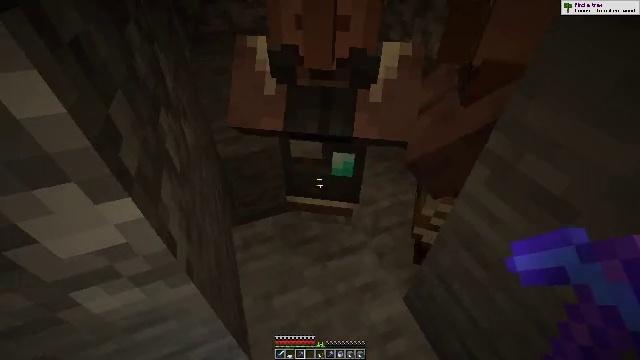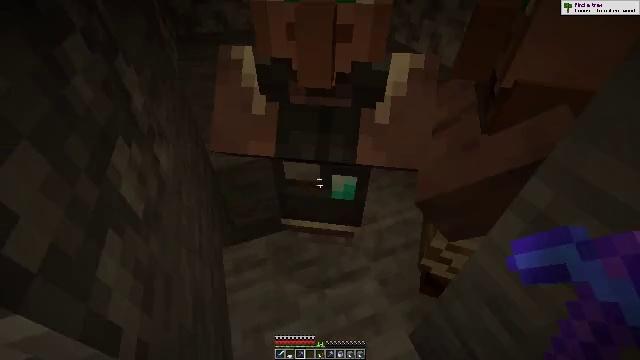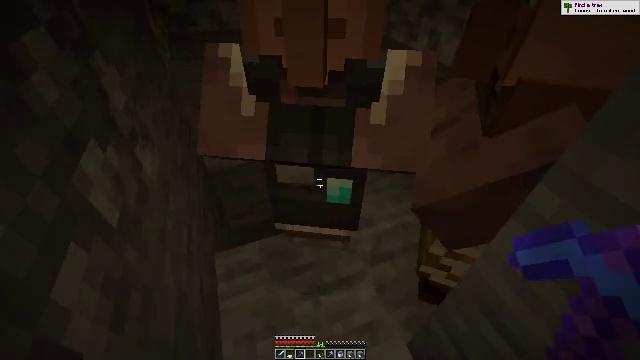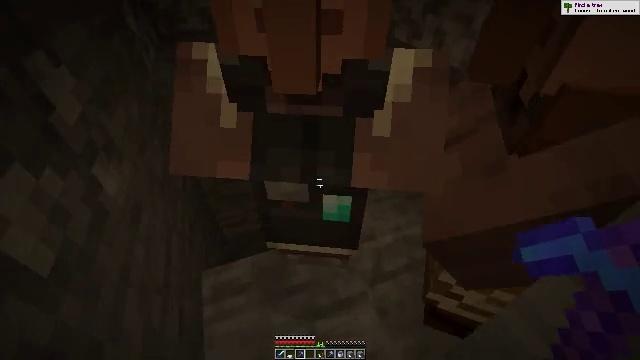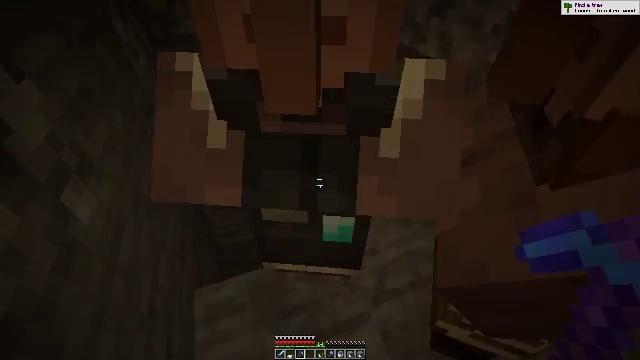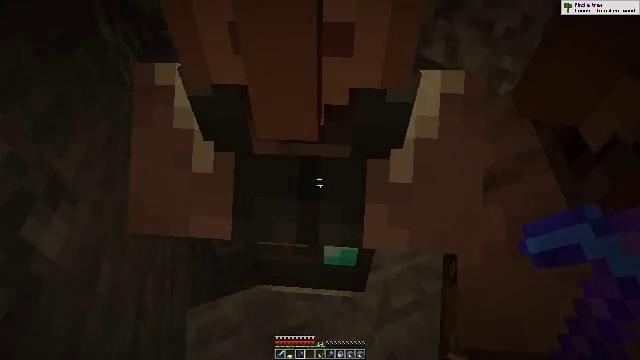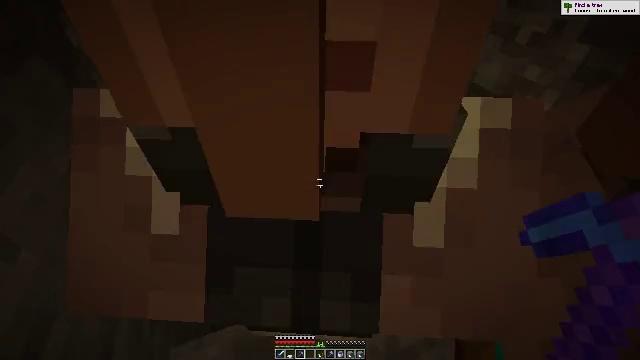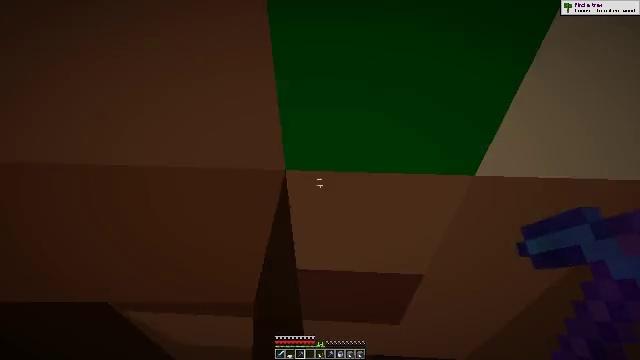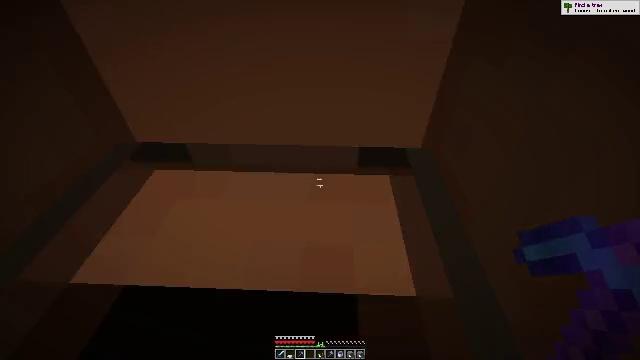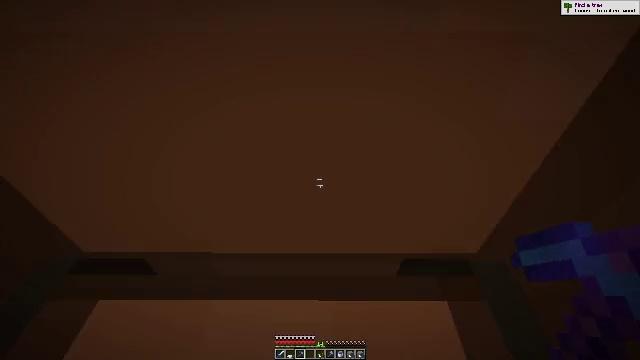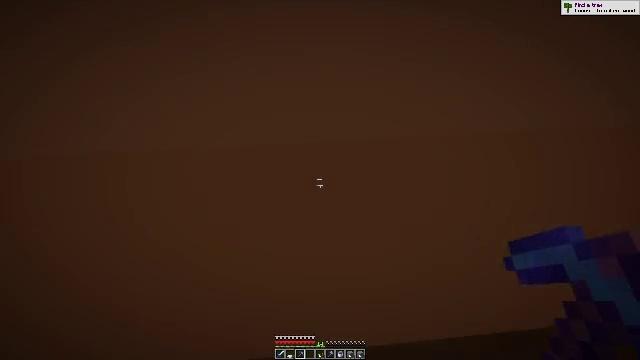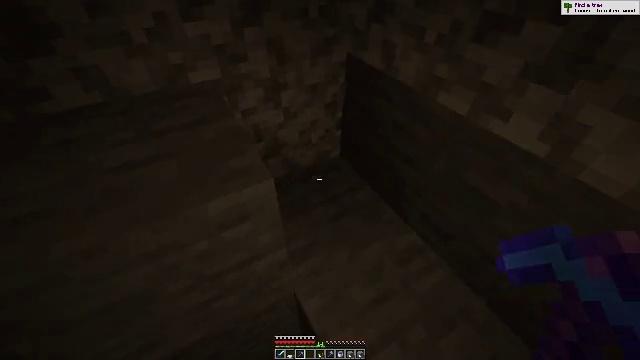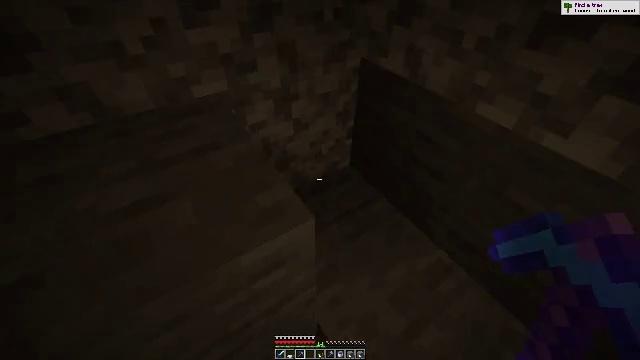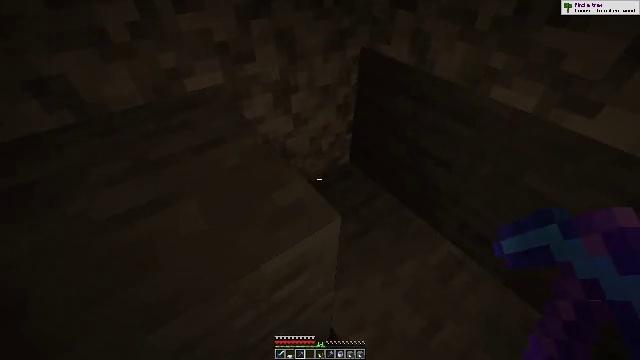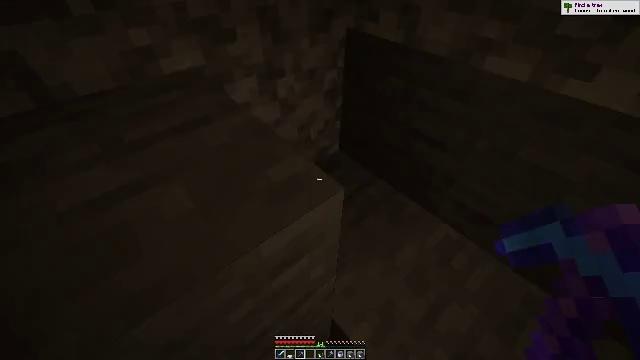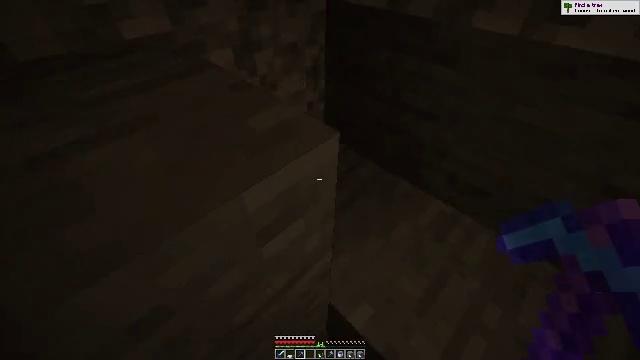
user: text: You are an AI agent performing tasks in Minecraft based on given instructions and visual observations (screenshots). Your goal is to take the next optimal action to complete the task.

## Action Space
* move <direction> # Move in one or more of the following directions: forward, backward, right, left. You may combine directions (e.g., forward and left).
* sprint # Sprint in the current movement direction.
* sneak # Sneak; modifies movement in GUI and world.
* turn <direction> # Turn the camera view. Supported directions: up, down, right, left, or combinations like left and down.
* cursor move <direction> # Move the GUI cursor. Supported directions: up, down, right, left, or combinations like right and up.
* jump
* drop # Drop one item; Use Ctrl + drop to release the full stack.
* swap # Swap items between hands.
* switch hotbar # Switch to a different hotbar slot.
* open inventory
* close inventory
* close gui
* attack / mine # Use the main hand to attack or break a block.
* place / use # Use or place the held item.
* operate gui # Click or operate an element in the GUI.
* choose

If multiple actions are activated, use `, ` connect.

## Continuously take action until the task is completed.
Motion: motion action
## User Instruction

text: Collect the white carpet by hitting it.
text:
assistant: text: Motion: move forward
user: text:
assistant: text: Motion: move forward
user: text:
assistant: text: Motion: move forward
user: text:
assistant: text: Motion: move forward
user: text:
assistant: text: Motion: move forward
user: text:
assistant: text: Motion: move forward
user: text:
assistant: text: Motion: move forward
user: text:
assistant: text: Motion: move forward
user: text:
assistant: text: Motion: move forward and move left
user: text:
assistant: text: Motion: move forward and move left, turn right
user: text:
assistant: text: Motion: move forward and move left, turn right
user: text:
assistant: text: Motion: move forward and move left, turn right
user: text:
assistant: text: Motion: move forward and move left, turn right
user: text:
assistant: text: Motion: move forward and move left, turn right
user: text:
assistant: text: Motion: move forward and move left, turn right
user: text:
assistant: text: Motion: move forward and move left, turn right
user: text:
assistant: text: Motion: move forward and move left, turn right and up
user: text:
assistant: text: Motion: move forward and move left, turn right and up
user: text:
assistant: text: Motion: move forward and move left, turn right and up
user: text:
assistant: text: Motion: move forward and move left, turn right and up
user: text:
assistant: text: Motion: move forward and move left, turn right and up
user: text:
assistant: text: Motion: move forward and move left
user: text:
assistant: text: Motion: move forward and move left
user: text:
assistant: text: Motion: move forward and move left
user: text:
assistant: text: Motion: move forward and move left, jump
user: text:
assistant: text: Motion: move forward and move left, jump
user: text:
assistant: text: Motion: move forward and move left, jump
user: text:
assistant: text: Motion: move forward and move left, jump
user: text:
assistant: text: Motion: move forward and move left, turn right, jump
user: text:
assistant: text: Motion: move forward and move left, turn right and down